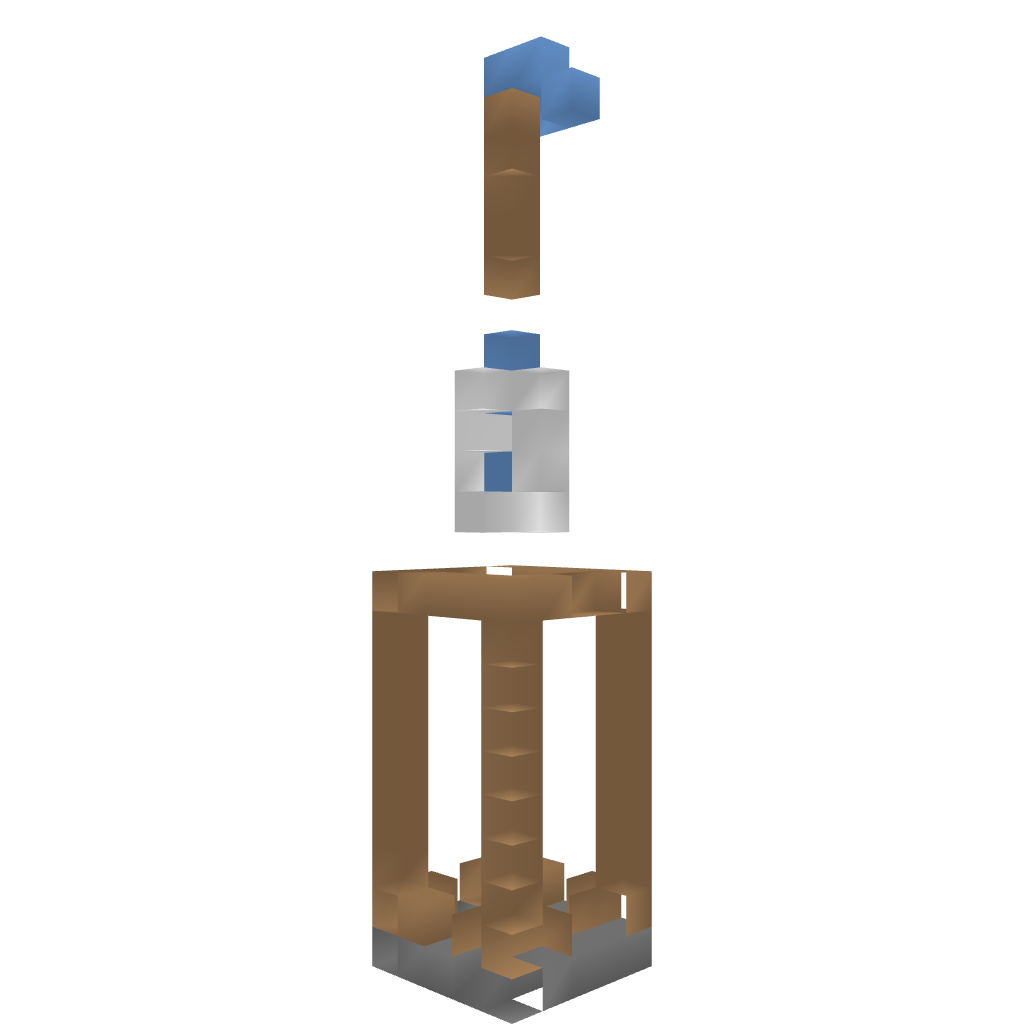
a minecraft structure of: Water Tank bad low quality